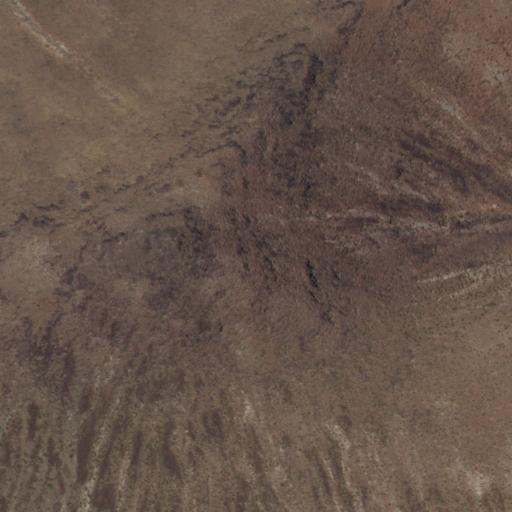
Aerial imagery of mountain in New Mexico named Point of Rocks containing only shrub